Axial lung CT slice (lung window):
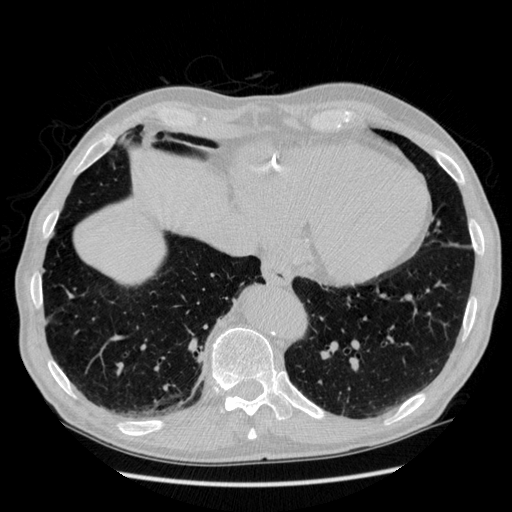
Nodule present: no